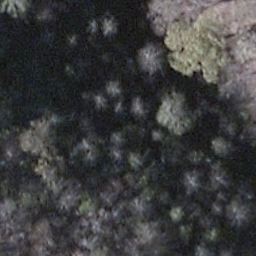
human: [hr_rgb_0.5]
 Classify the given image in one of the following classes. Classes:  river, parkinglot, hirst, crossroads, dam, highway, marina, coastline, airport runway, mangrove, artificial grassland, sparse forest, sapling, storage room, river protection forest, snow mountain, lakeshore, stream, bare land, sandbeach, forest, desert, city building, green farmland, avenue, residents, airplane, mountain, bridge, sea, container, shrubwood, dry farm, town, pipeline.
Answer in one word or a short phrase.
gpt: shrubwood